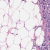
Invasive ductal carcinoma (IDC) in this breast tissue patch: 1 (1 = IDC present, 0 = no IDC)